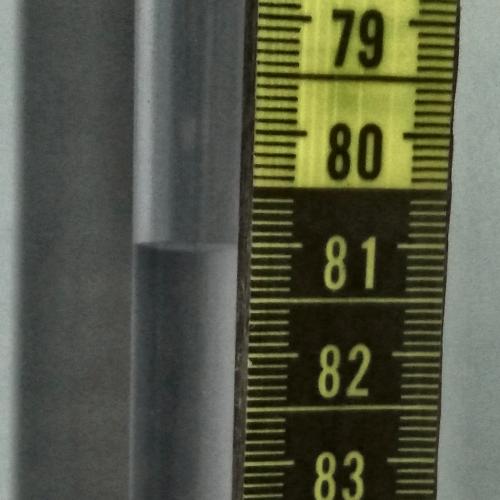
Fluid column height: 81.0 cm